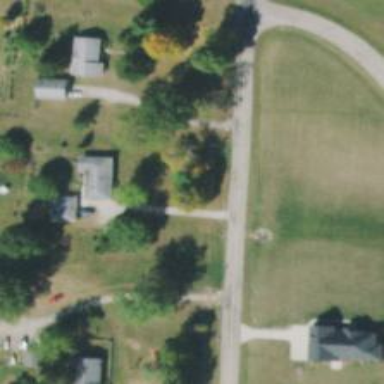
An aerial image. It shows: Driveway.